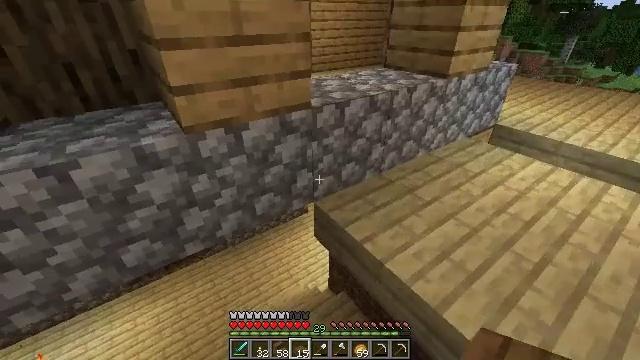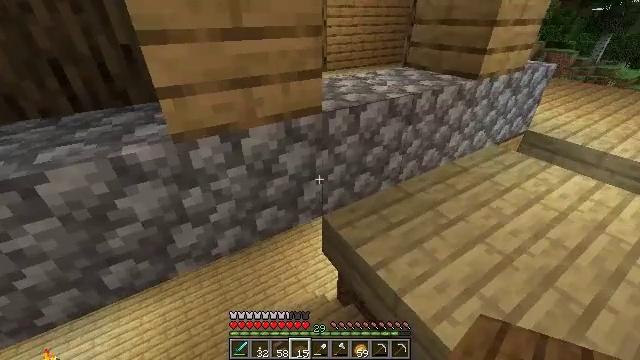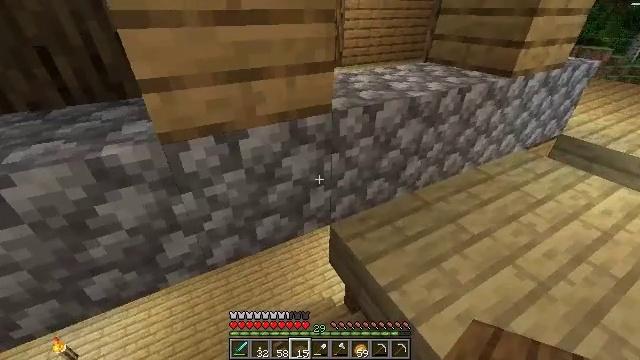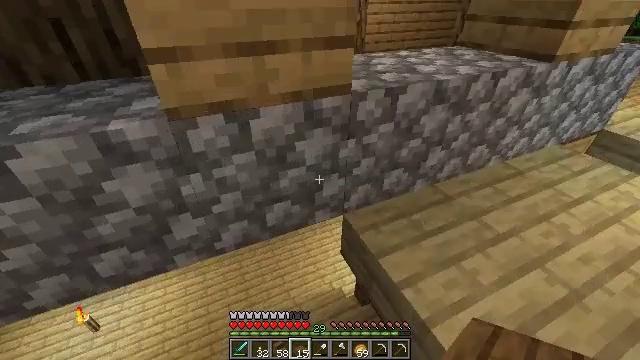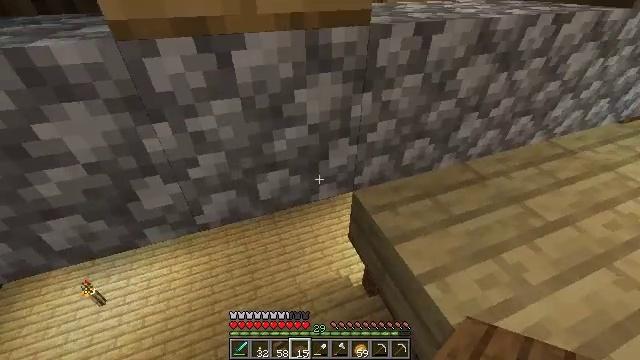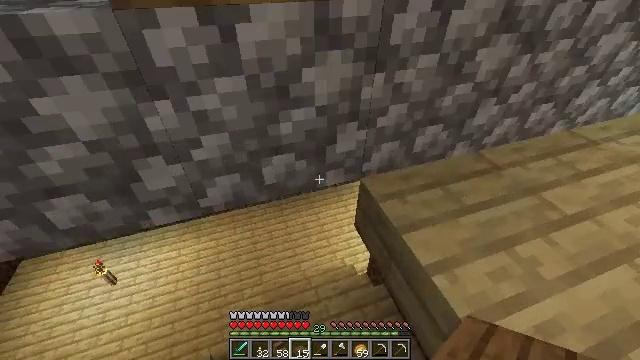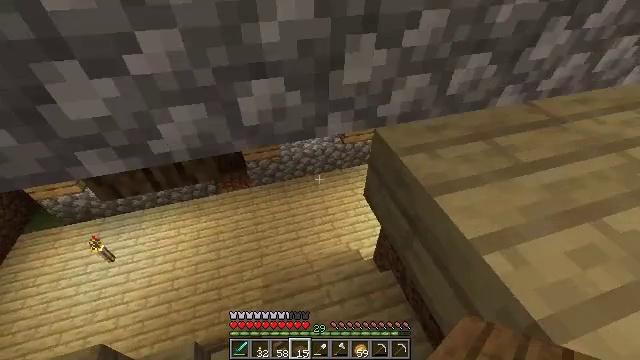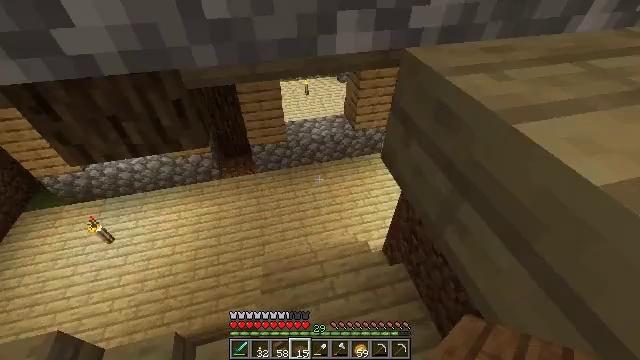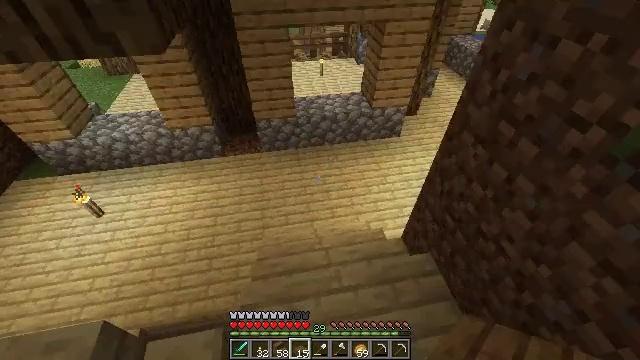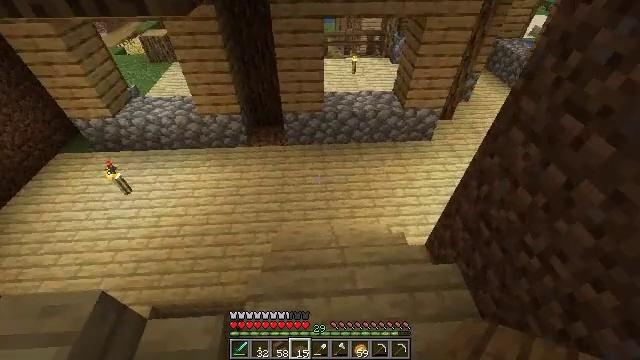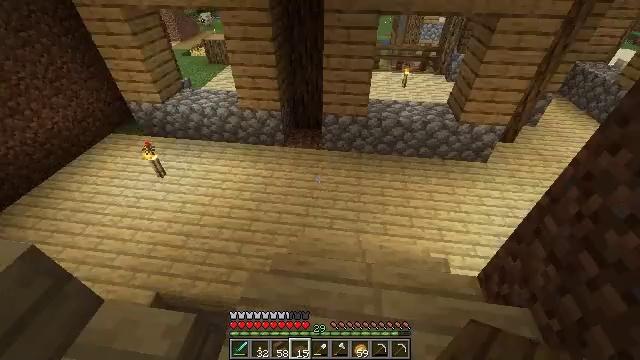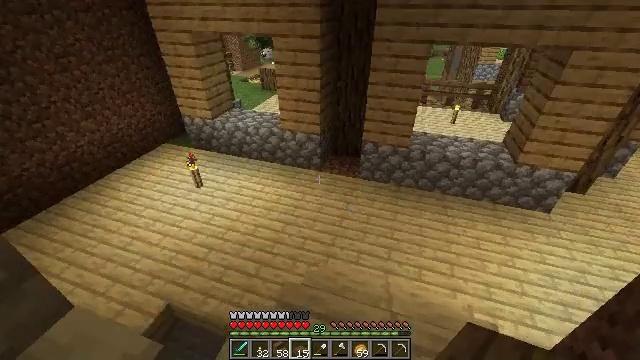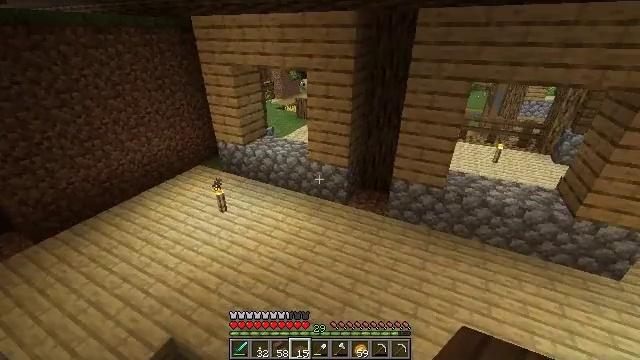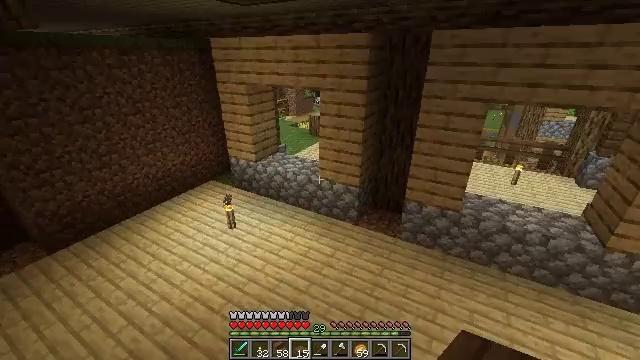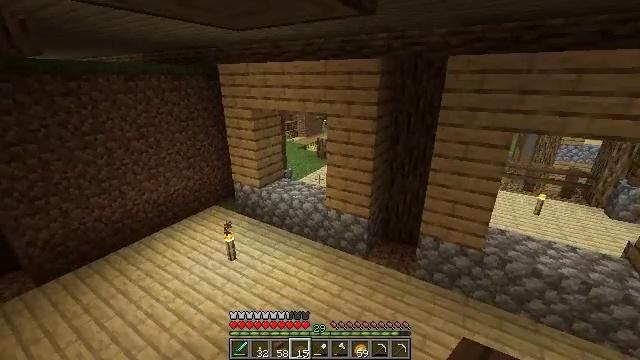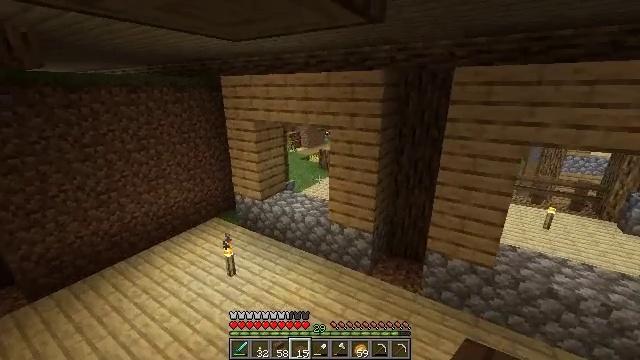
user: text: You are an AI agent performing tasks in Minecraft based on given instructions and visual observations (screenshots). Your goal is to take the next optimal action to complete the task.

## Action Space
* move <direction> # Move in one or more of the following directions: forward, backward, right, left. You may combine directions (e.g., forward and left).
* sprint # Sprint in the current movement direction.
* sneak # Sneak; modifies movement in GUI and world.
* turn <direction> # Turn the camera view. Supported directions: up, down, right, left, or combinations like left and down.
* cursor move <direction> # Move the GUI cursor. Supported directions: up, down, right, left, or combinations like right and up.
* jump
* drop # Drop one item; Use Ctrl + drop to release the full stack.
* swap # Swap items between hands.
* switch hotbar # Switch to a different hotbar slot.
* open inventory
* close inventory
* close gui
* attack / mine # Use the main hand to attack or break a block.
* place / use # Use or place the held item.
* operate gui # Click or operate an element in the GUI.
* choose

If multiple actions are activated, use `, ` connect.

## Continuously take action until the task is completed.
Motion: motion action
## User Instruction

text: Take spruce planks to craft a spruce slab.
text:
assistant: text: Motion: move forward, turn left
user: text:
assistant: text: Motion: move forward, turn left
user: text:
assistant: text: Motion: move forward, turn left and down
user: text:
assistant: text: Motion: move forward, turn left and down
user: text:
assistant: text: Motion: move forward, turn left and down
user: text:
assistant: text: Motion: move forward, turn left and down
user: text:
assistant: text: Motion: move forward, turn left and down
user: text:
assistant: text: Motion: move forward, turn left
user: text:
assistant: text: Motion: move forward, turn left
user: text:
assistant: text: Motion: move forward, turn left and up
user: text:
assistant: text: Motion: move forward, turn left and up
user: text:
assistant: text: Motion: move forward, turn left and up
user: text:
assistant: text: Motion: move forward, turn left and up
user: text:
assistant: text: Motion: move forward, turn left and up
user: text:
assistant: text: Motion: move forward, turn up
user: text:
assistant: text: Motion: move forward, turn up
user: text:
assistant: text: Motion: move forward, turn up
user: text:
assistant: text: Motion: move forward
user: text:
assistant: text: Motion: move forward, turn left
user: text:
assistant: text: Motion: move forward, turn left
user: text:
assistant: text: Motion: move forward, turn left
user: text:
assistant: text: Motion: move forward, turn left
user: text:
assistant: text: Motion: move forward, turn left
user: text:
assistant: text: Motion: move forward
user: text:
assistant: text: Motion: move forward
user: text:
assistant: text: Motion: move forward
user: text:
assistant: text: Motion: move forward
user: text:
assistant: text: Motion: no_op
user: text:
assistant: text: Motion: no_op
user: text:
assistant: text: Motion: turn right